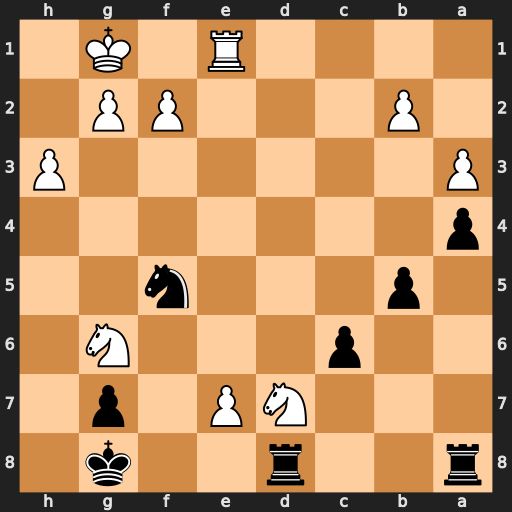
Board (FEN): r2r2k1/3NP1p1/2p3N1/1p3n2/p7/P6P/1P3PP1/4R1K1
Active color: b
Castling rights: -
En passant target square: -
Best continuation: Rxd7 e8=Q+ Rxe8 Rxe8+ Kf7